Question: I have data at specific points in 3D rectangle and I want to see temperature gradient. I have values at specific points , but I want a continous flow of gradient between each sensor. I am not been able to figure out how to visualize or map data in between each sensors placed at different points. stucked :(
'''
X=[5 0 0 0 0 5 10 10 10 10 0 5 10 10 0 5 5 5 5 5 5 5 5 5 5 5 5 5 5 5 5 5 0 5 10 0 5 10 10 10 5 0 0]';
Y=[10 10 5 5 10 10 5 10 5 10 0 0 0 0 0 0 3.5 7 3.5 7 3.5 7 3.5 7 3.5 7 3.5 7 3.5 7 3.5 7 0 0 0 0 0 0 5 10 10 10 5 ]';
Z=[20 20 20 14 14 14 14 14 20 20 20 20 20 14 14 14 3.8 3.8 0 0 7.5 7.5 10 10 12.5 12.5 15 15 17.5 17.5 20 20 0 0 0 7.5 7.5 7.5 7.5 7.5 7.5 7.5 7.5]';
%# temperature vector
T = [20 22 24 22.1 26.1 22.4 15 17 21 22 19 22 18 17 18 20 21 22 21 24 22.3 22.5 22.8 28.9 22 27 26 20 19 24 21 23 19 18 22 25 27 21 29 25 22 21 22];
scatter3(X,Y,Z,[4000],T,'.');
grid off
box off
view(32,18); axis equal tight off vis3d; % azimuth 26
camproj perspective
camlight; lighting gouraud; alpha(0.75);
rotate3d on
'''
Code below just shows how my one side of 3d rectangle should look like(its just a random code)
'''
datagrid = 500*peaks(100);
R = makerefmat('RasterSize',size(datagrid));
[aspect,slope,gradN,gradE] = gradientm(datagrid,R);
figure; axesm eqacyl
meshm(datagrid,R)
colormap (jet(64))
colorbar('vert')
title('Peaks: elevation')
axis square
'''
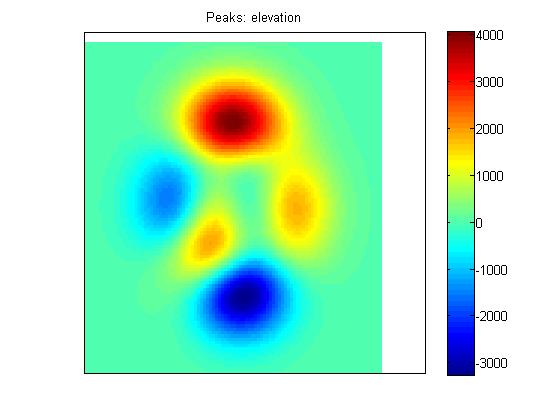
Answer: You can break the problem down into two sub-problems:
- -
Let's take a look at interpolation first. There are many methods available but let's try the MATLAB function 'griddatan'. This will interpolate (linearly) values onto a new set of points (here I've used a regular grid constructed using 'meshgrid').
'''
M = 20;
N = 20;
L = 40;
T = transpose(T);
% Set up the grid of points we wish to interpolate at
[xi,yi,zi] = meshgrid(linspace(0,10,M),linspace(0,10,N),linspace(0,20,L));
% Perform interpolation
ti = griddatan([X,Y,Z],T,[xi(:),yi(:),zi(:)]);
% Reshape back from a column vector to a MxNxL matrix
ti = reshape(ti, size(xi));
% Visualise in some way
scatter3(xi(:),yi(:),zi(:),400,ti(:),'.')
'''
When it comes to visualization then the sky's the limit and 3D volume visualization is more of an art than a science. I'm afraid I can't run your example (I don't have access to 'makerefmat') but <URL> has some good starting points.